Question: I have a graph below made in plotly(python). I have set graph y-axis in log scale. but I don't know why there are intermediate values between 1000 and 10k like (2,3,4,5,6...). What they are representing? and how they are removed? I must want to remove.

The properties of axis are given below
'''
trace1 = {
"x": [1, 2, 3, 4, 5],
"y": [500, 900, 1100, 10000, 300],
"marker": {
"color": 'rgb(255,140,0)',
},
data = Data([trace1])
layout = {
"autosize": False,
"bargap": 0.0,
"height": 480,
"hovermode": "closest",
"margin": {
"r": 63,
"t": 57,
"b": 52,
"l": 80,
"pad": 0
},
"showlegend": False,
"titlefont": {
"color": "#000000",
"size": 12.0
},
"width": 640,
"xaxis": {
"anchor": "y",
"domain": [0.0, 1.0],
"mirror": "ticks",
"nticks": 9,
"range": [0.5, 10.5],
"showgrid": False,
"showline": True,
"side": "bottom",
"tickfont": {"size": 20.0},
"ticks": "inside",
"title": "x-axes",
"titlefont": {
"color": "black",
"size": 22.0
},
"type": "linear",
"zeroline": False
},
"yaxis": {
"tickmode":'auto',
"ticks":'outside',
"tick0":0,
"dtick":100,
"ticklen":8,
"tickwidth":4,
"anchor": "x",
"mirror": "ticks",
"domain": [0.0, 1.0],
"nticks": 6,
"showgrid": False,
"showline": True,
"side": "left",
"tickfont": {"size": 20.0},
"ticks": "inside",
"title": "y-axis",
"titlefont": {
"color": "black",
"size": 22.0
},
"type": "log",
"zeroline": False,
}
}
fig = dict(data=data, layout=layout)
py.plot(fig, filename='"log-no-log"')
'''
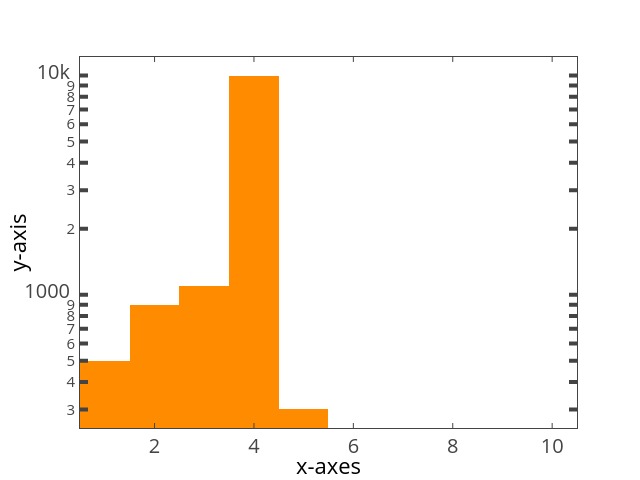
Answer: The numbers represent the intermediate multiples until you get to the next order of magnitude. The first 3,4,5 etc. represent multiples of 100 until you reach the tick 1000. Then it will be the markers for multiples of 1000 until you reach 10k. Because of the logarithmic scale, they are not drawn equidistand.
So they might be useful if you want to read from the graph what your value at e.g. x=2 is.